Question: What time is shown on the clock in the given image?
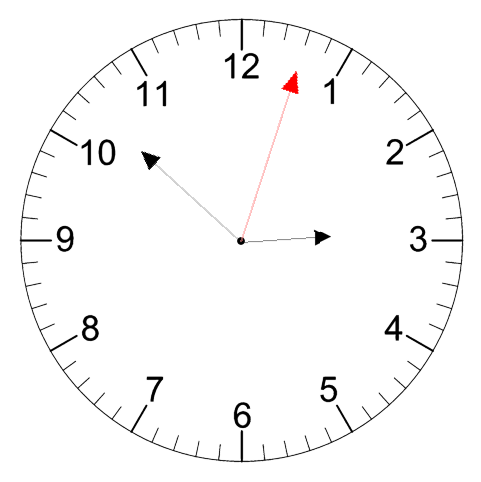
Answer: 02:52:03